Aerial crown-view tile of a tropical tree (Barro Colorado Island, Panama), acquired 20240611:
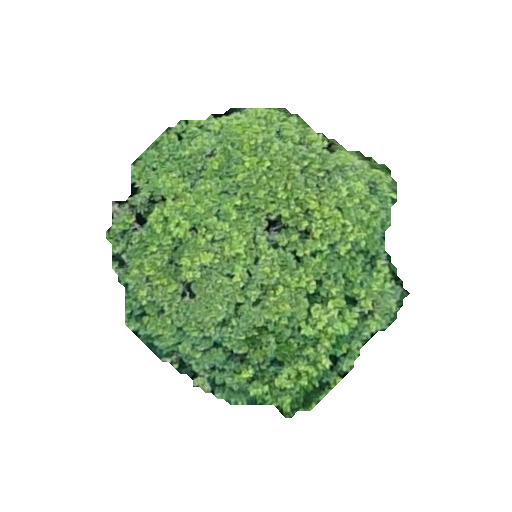
Species: Simarouba amara
GBIF accepted scientific name: Simarouba amara
Crown area: 104.739 m²